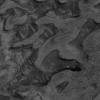
Atmospheric dust classification: not_dusty